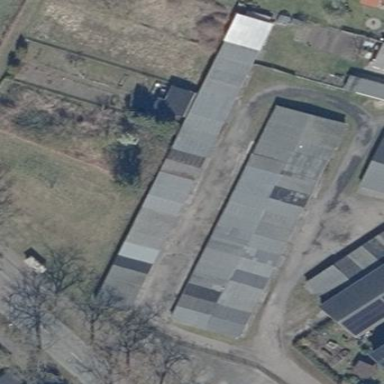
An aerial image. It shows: Group of garages.